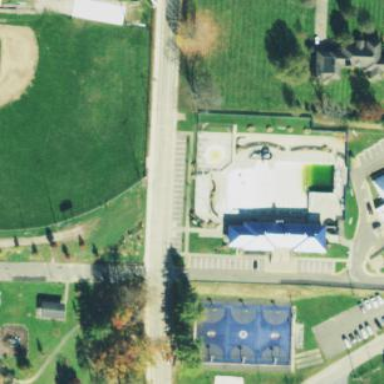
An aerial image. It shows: Sports centre focused on swimming activities.